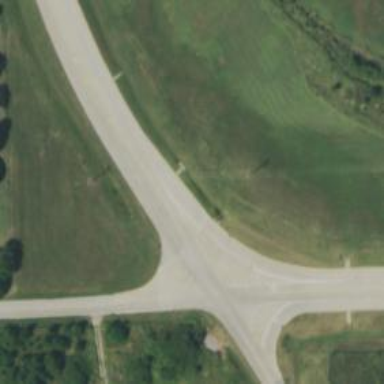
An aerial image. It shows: Secondary link road.